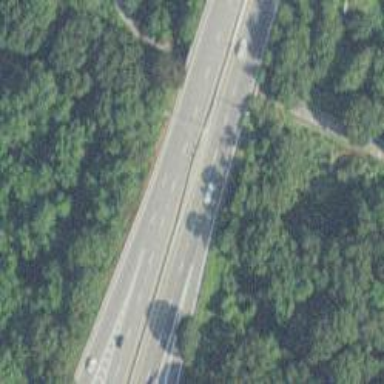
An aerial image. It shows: Expressway with asphalt surface classified as trunk highway.